Question: My site has an index page, and that page checks if a php session is set with:
'''
session_start();
$name = $_SESSION["name"];
if (!$name) {
header('Location: name.php');
}
'''
name.php has a simple form to set the name (no php), with an action of setName.php.
setName.php:
'''
session_start();
$_SESSION["name"] = $_POST["name"];
header('Location: index.php');
'''
In every browser except safari (and Webkit Nightly), the user sets their name, and is taken back to the index. However, in S(&WN) Submitting the name form loops back to the same page.
Cookies are enabled for all sites, and the session id is being set:

Edit: In case this makes any difference, my server is a macbook running MAMP with php 5.3.
If you want to try it yourself, the url is 121.73.150.105/questions, but it is often offline.
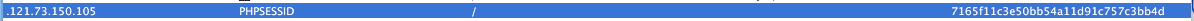
Answer: This may not be the cause of your troubles, but here's what the PHP manual has to say about "Location":
> HTTP/1.1 requires an absolute URI as argument to " Location: including the scheme, hostname and absolute path, but some clients accept relative URIs.
<URL>